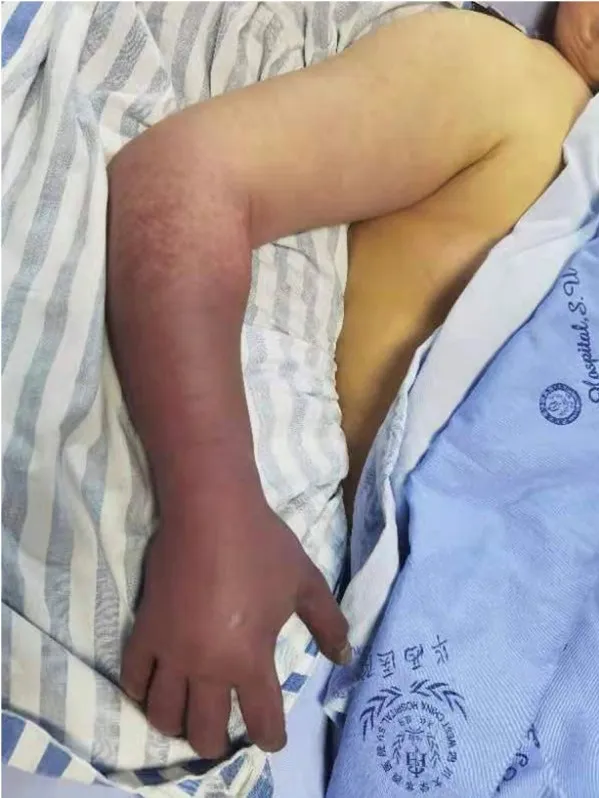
Appearance of right upper extremity on admission.
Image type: medical_photograph (skin_photograph)